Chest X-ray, PA view. Patient: 53 years old, sex M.
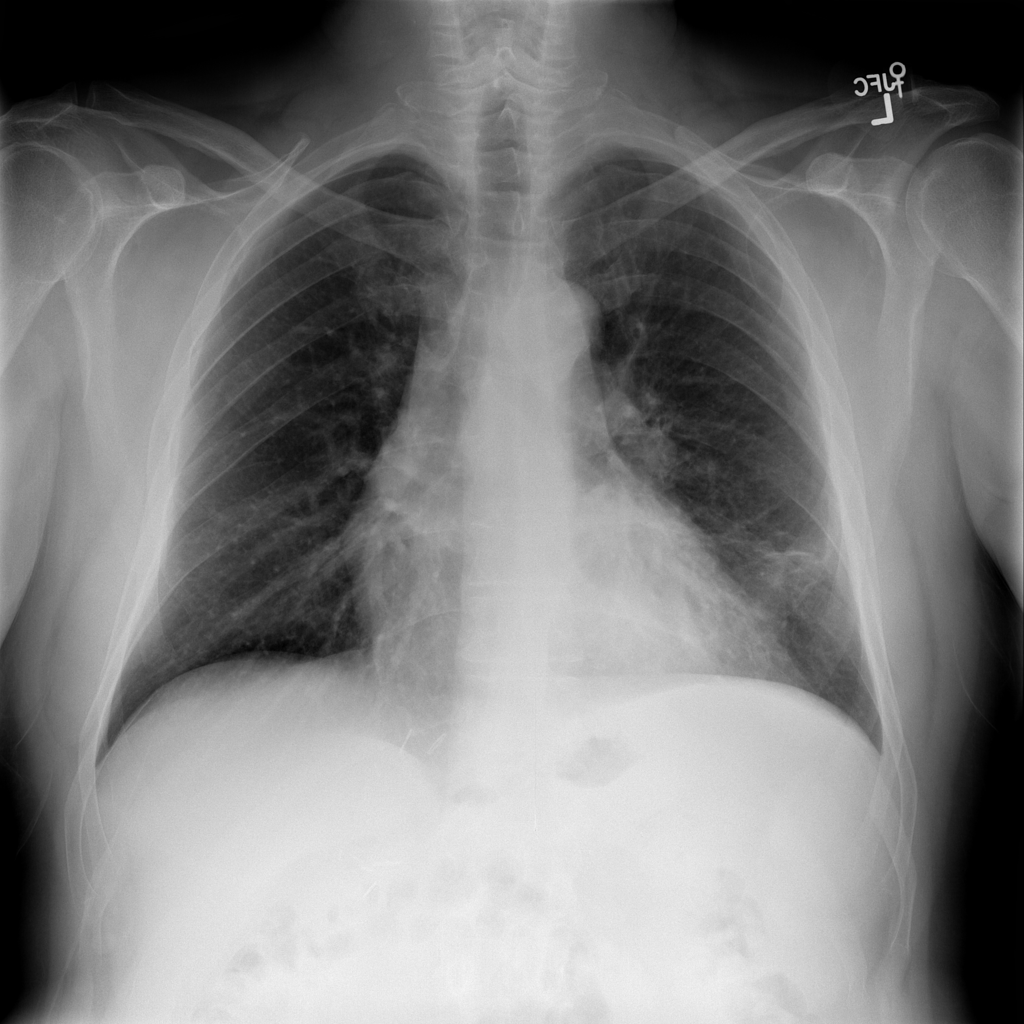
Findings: Atelectasis, Effusion, Infiltration